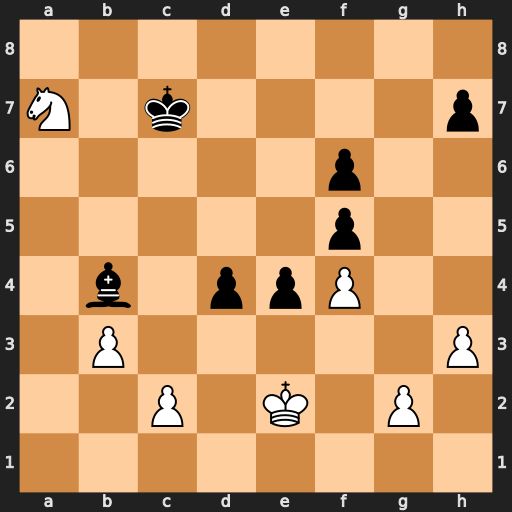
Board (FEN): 8/N1k4p/5p2/5p2/1b1ppP2/1P5P/2P1K1P1/8
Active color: w
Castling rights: -
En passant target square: -
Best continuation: Nb5+ Kd7 Nxd4